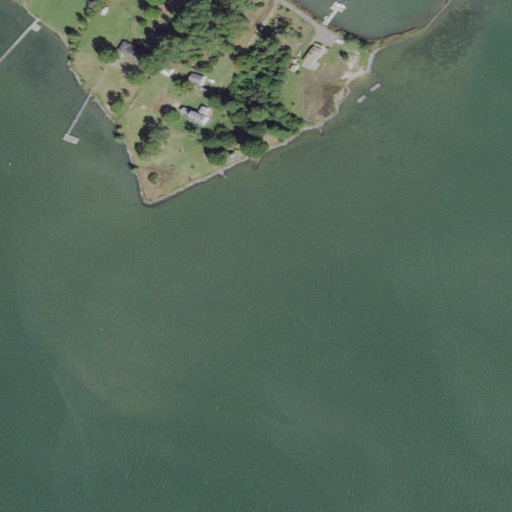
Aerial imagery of cape in Virginia named Cockrell Point containing open water, woody wetlands, low intensity development, evergreen forest, open development, herbaceous wetlands, pasture, and barren land